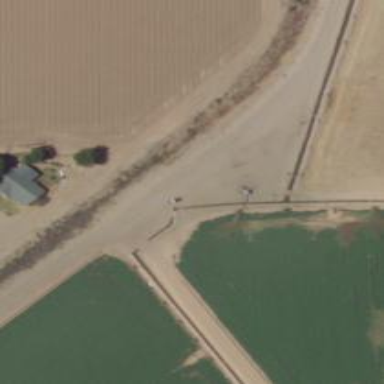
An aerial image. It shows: Irrigation culvert tunnel for service purposes.